Question: I need to display the facebook and twitter profiles names in two labels
These profiles name should be getting from settings page setup
iif is there any facebook account setup in setting i have to get the user name and displaued it in my app
Same thing for twitter setup also how to achieve it.
Thanks,
Check in

![enter image description here][2]
![enter image description here][3]
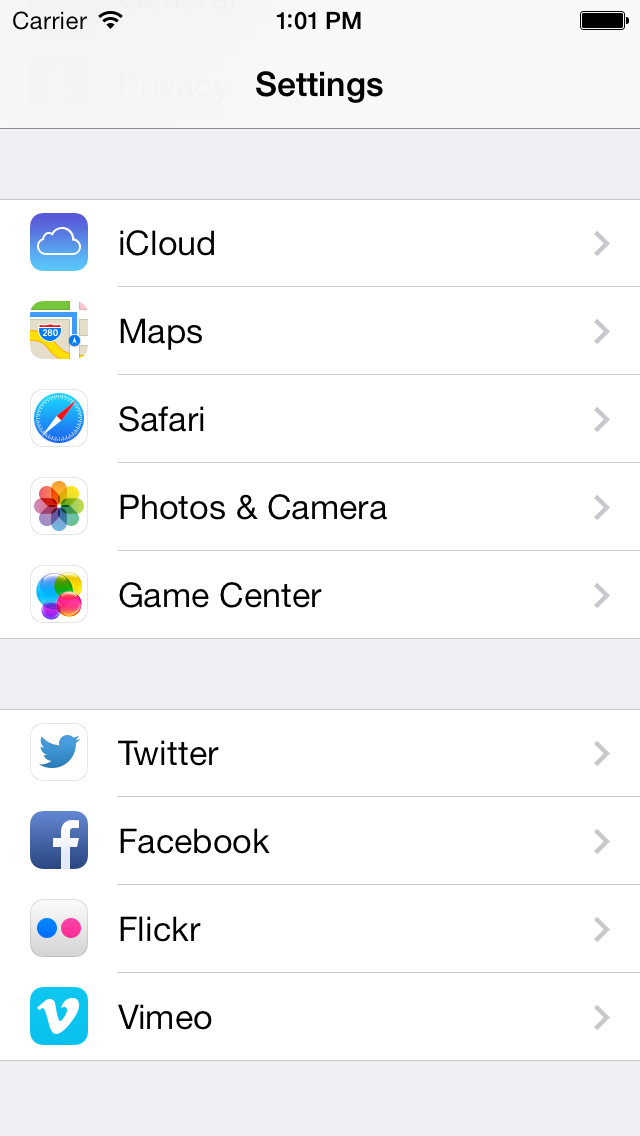
Answer: Using social framework, use you get details of accounts -
'''
ACAccountStore *accountStore = [[ACAccountStore alloc] init] ;
ACAccountType *twitterAccountType = [accountStore accountTypeWithAccountTypeIdentifier:ACAccountTypeIdentifierTwitter];
[accountStore requestAccessToAccountsWithType:twitterAccountType withCompletionHandler:^(BOOL granted, NSError *error)
{
if(granted)
{
NSArray *twitterAccounts = [accountStore accountsWithAccountType:twitterAccountType];
NSLog(@"twitterAccounts %@", twitterAccounts);
}
}];
ACAccountType *facebookAccountType = [accountStore accountTypeWithAccountTypeIdentifier:ACAccountTypeIdentifierFacebook];
//your app id is the key, i have used "Demo".
NSDictionary *dictFB = [NSDictionary dictionaryWithObjectsAndKeys:@"Demo", ACFacebookAppIdKey,@[@"email"],ACFacebookPermissionsKey, nil];
[accountStore requestAccessToAccountsWithType:facebookAccountType options:dictFB completion:
^(BOOL granted, NSError *e) {
if (granted) {
NSArray *facebookAccounts = [accountStore accountsWithAccountType:facebookAccountType];
// fb accounts
NSLog(@"facebook accounts =%@", facebookAccounts);
} else {
//Error
NSLog(@"error getting permission %@",e);
}
}];
'''
Similarly if there are more than 1 accounts configured, you can iterate through those and get the information.
# EDIT - What are ACFacebookAppIdKey, ACFacebookPermissionsKey?
'''
ACCOUNTS_EXTERN NSString * const ACFacebookAppIdKey NS_AVAILABLE(NA, 6_0); // Your Facebook App ID, as it appears on the Facebook website.
ACCOUNTS_EXTERN NSString * const ACFacebookPermissionsKey NS_AVAILABLE(NA, 6_0); // An array of of the permissions you're requesting.
'''